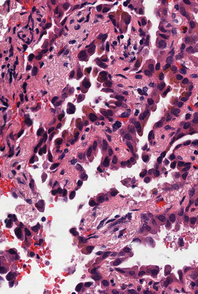
Tumor epithelial tissue: yes
Tumor-associated stroma tissue: yes
Normal tissue: no